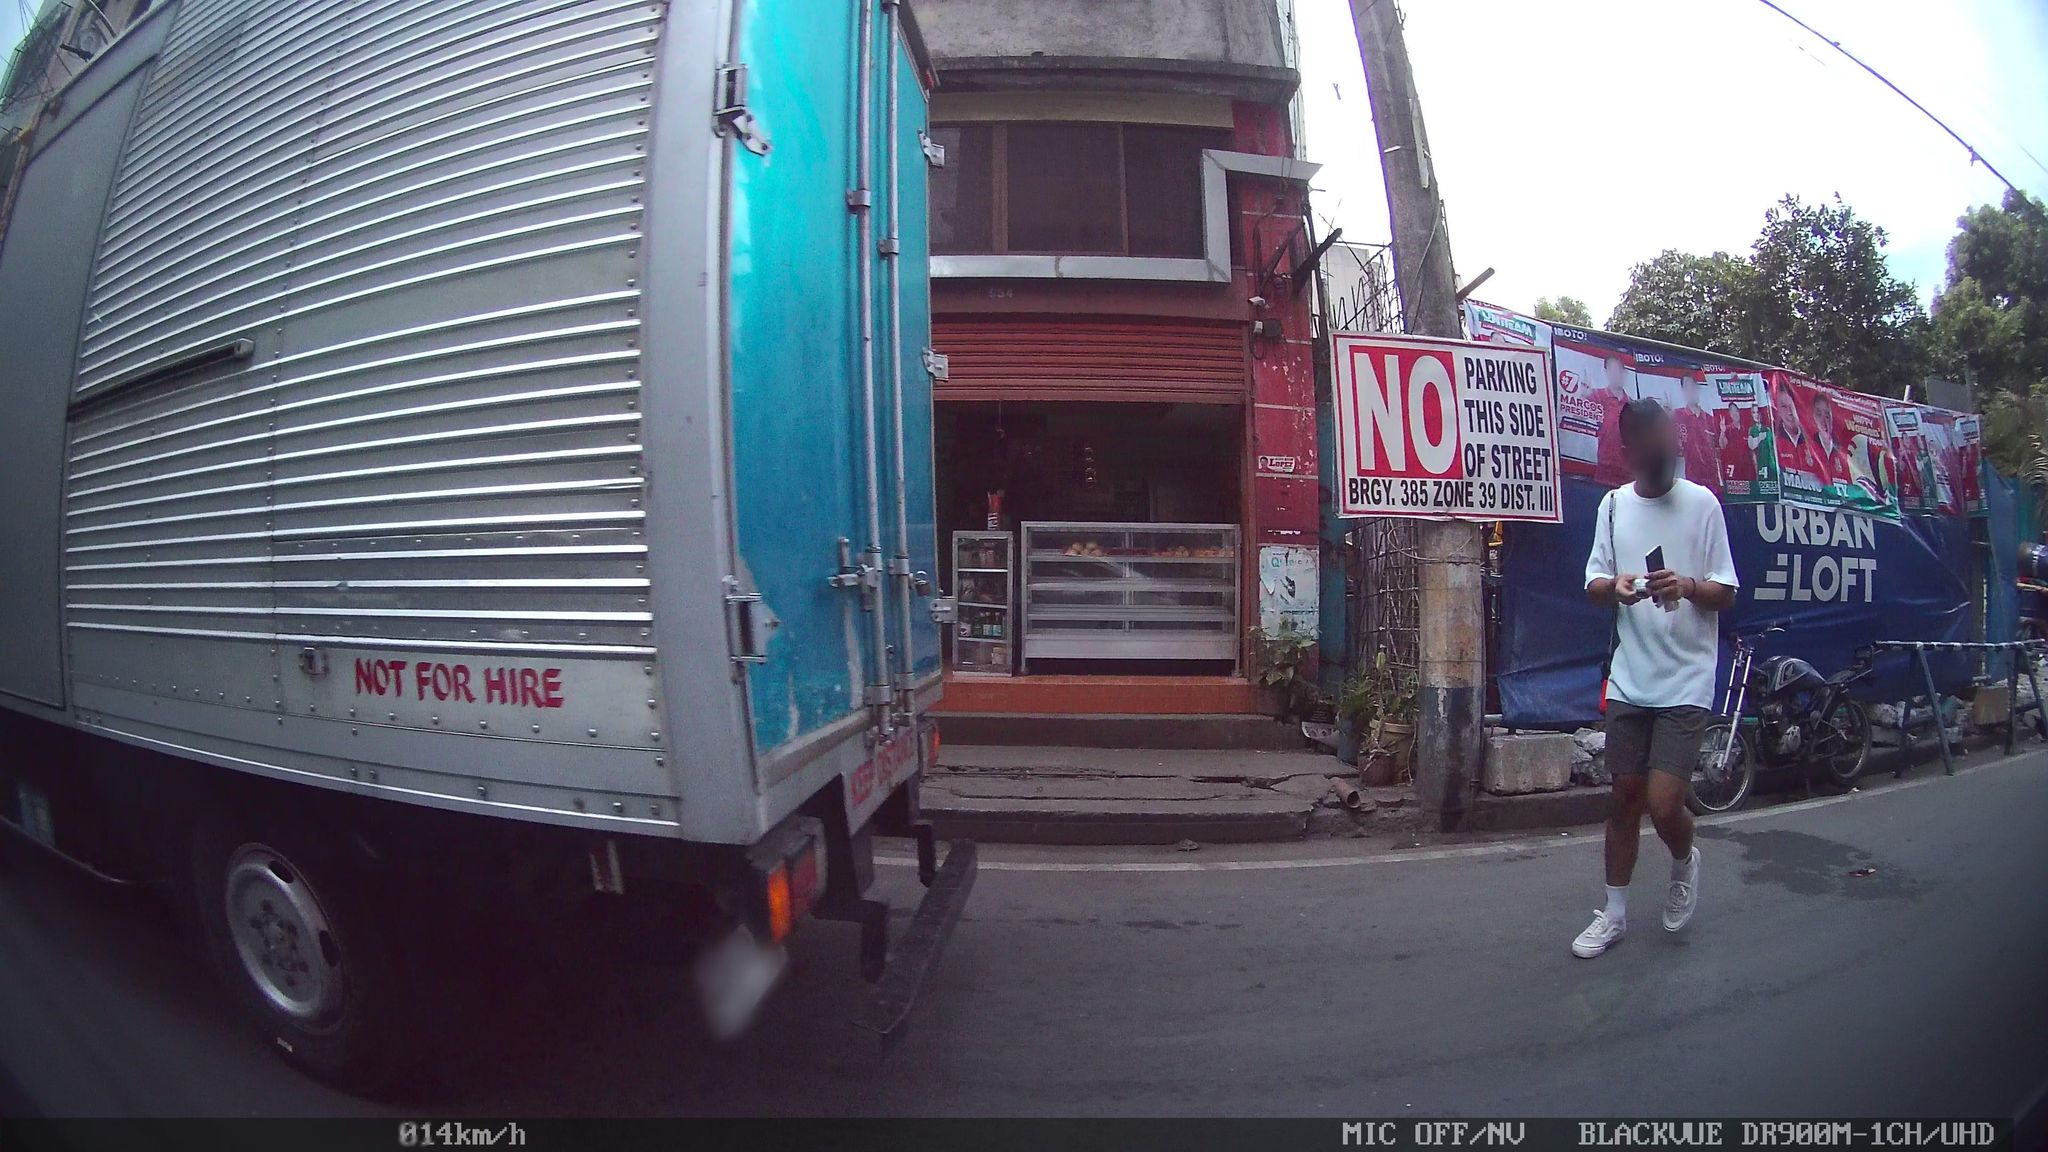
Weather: clear
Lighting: day
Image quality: good
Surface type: walking surface
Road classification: tertiary
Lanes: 2
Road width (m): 9
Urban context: urban centre
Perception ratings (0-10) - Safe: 2.96, Lively: 2.99, Beautiful: 3.35, Boring: 4.03, Depressing: 4.83, Wealthy: 0.52